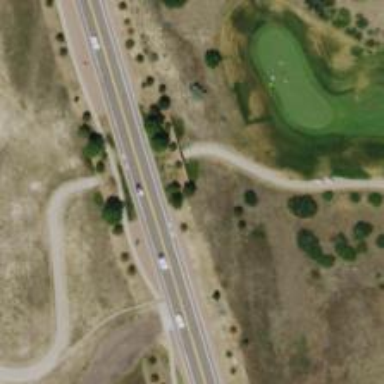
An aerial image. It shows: Service road used as golf cart path.